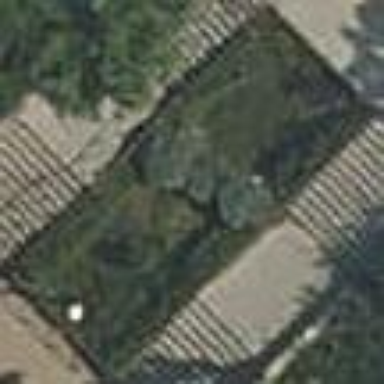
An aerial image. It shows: Garden that is leisure land.